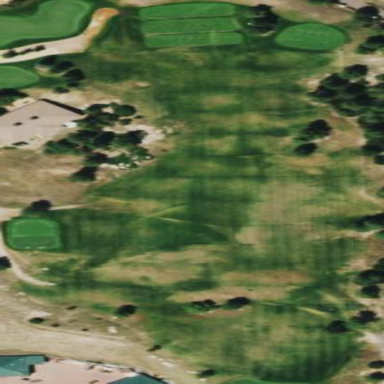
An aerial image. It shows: Driving range for golf on grass.